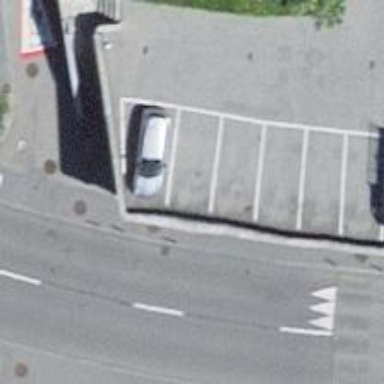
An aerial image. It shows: Parking area.